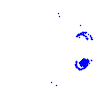
Particle: kaon